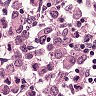
Metastatic tissue present: yes